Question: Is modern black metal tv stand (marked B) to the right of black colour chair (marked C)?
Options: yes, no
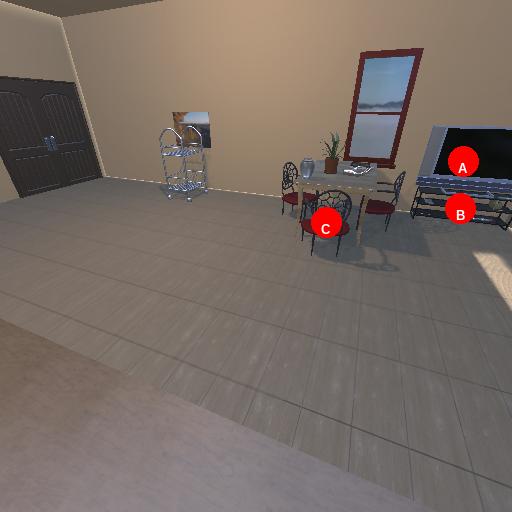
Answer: yes